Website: walmart
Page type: address-validator
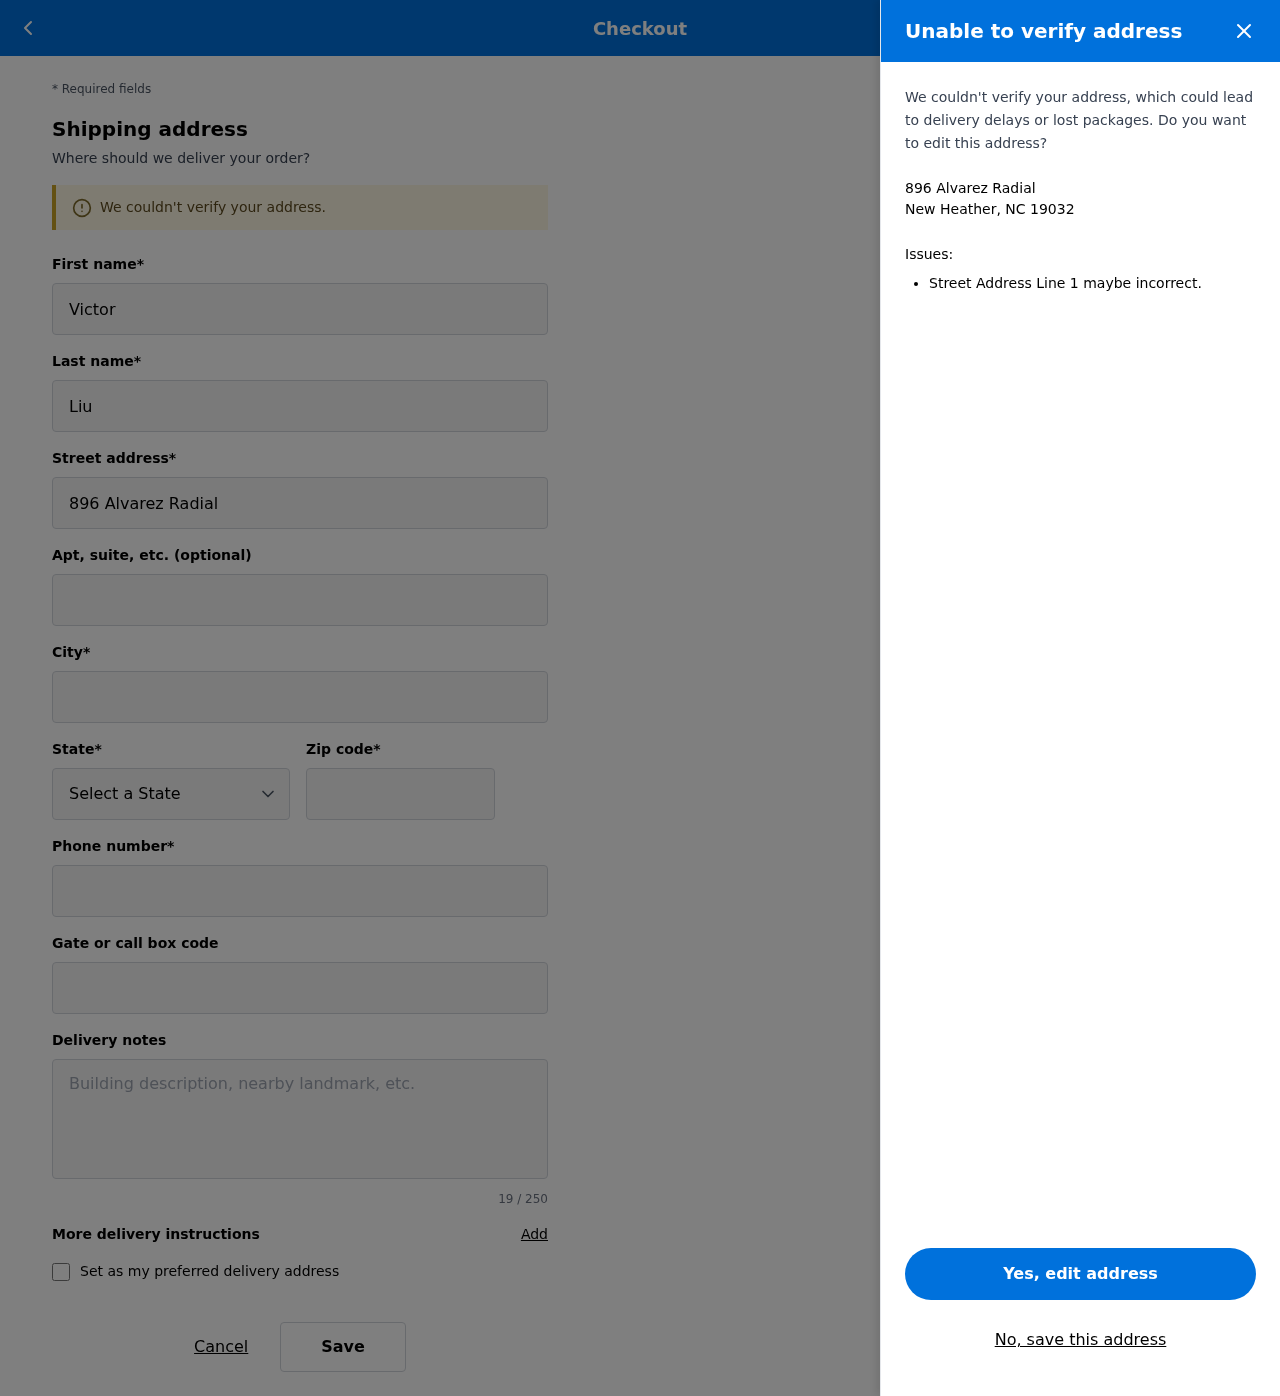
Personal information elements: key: PII_CITY_STATE_ZIP
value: New Heather, NC 19032
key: PII_DELIVERY_INSTRUCTIONS
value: Leave at front door
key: PII_STATE_ABBR
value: NC
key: PII_STREET
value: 896 Alvarez Radial
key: PII_FIRSTNAME
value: Victor
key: PII_LASTNAME
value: Liu
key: PII_CITY
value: New Heather
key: PII_POSTCODE
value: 19032
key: PII_PHONE
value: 2307059311
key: PII_SECURITY_CODE
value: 5023